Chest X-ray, AP view. Patient: 72 years old, sex M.
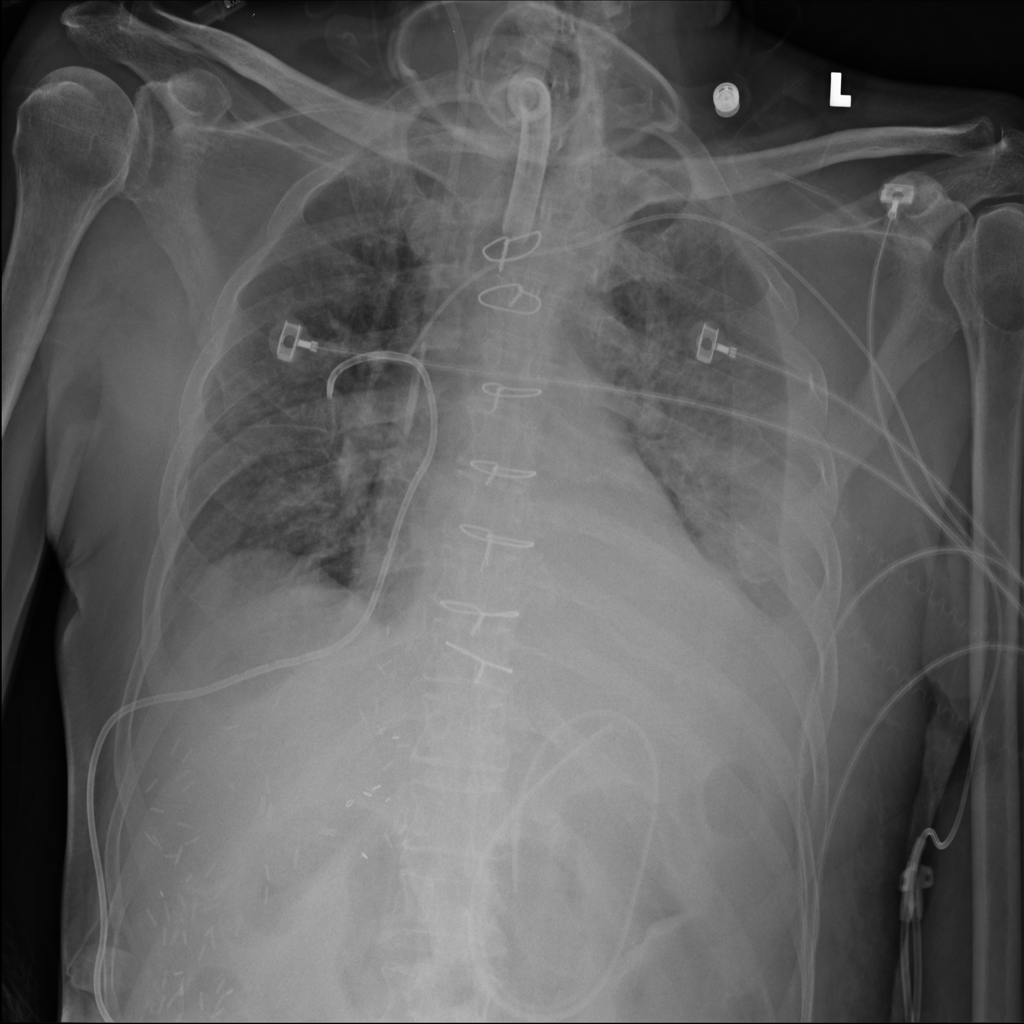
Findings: Effusion